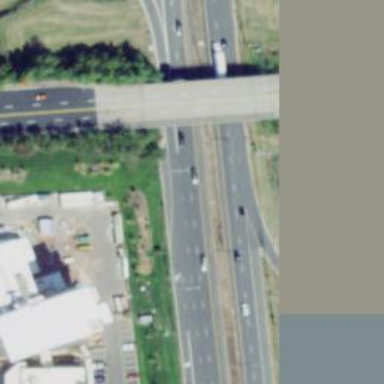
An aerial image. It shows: Trunk highway.